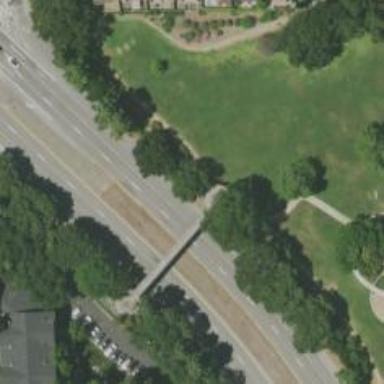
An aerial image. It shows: Footway on bridge.